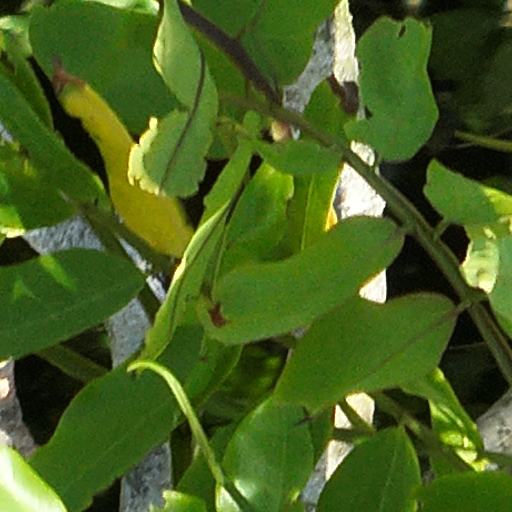
Species: Dipteryx oleifera
GBIF accepted scientific name: Dipteryx oleifera
Crown area (m\u00b2): 542.581